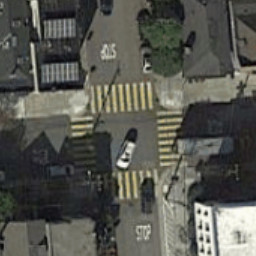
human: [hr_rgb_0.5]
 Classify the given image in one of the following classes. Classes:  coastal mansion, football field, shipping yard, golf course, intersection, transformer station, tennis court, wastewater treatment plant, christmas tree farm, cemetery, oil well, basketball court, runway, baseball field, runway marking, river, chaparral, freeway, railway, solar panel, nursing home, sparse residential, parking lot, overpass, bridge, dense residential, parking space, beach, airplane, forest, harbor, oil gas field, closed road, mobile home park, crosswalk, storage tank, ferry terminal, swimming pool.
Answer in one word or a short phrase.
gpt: crosswalk